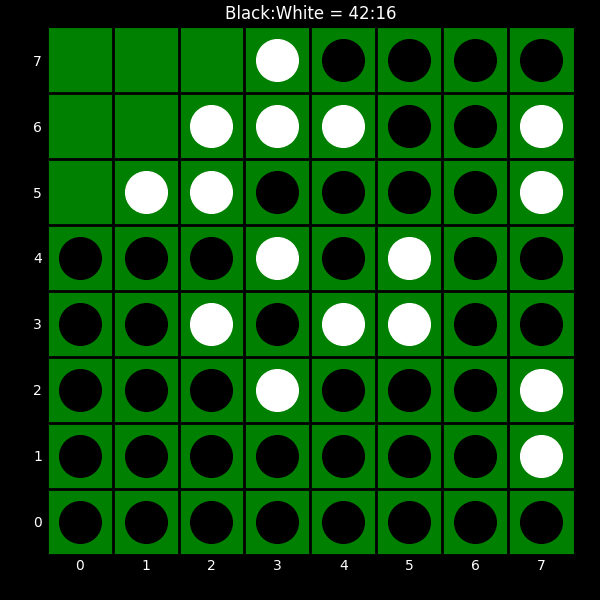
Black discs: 42
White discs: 16